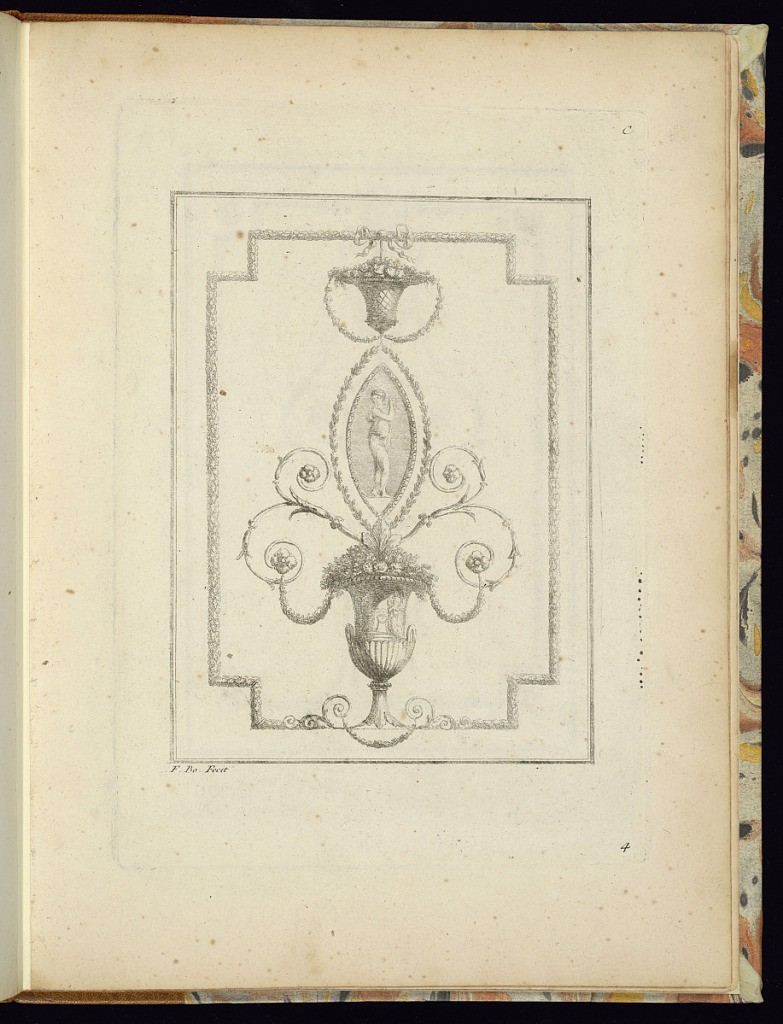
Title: Arabesque Panel Design
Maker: Juste-François Boucher, French, 1736 – 1782
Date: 1775–88
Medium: Etching on paper
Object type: Print
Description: An arabesque panel design featuring a flowering vase decorated with gadrooning and a frieze with a female figure above, scrolling leaves, festoons of leaves, rosettes, and a hanging basket of flowers above. The plate is signed and numbered.